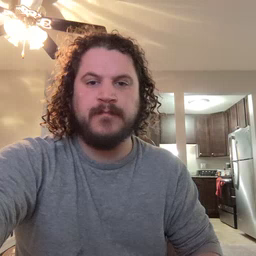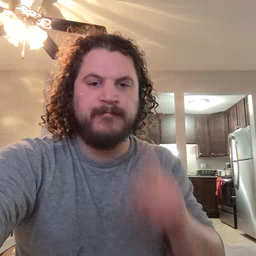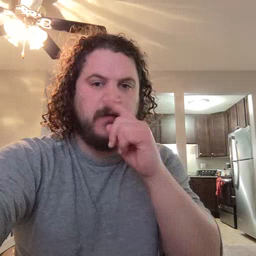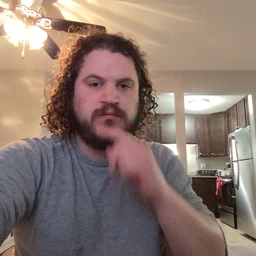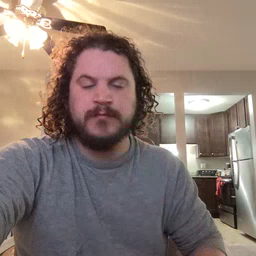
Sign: mouse